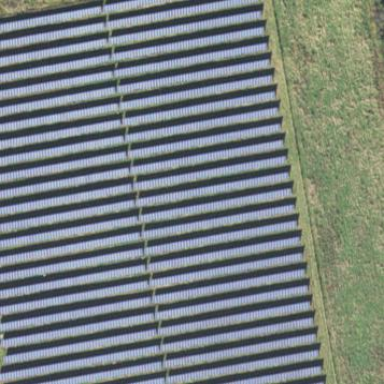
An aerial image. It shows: Solar power plant utilizing photovoltaic technology.